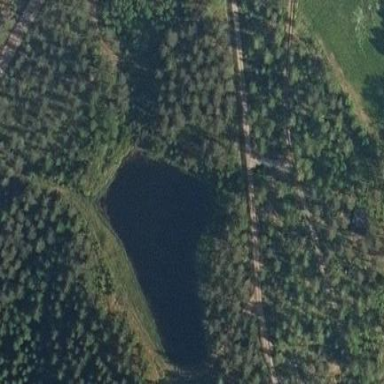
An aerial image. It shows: Pond surrounded by natural water.